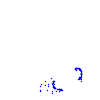
Particle: kaon